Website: bh-photo
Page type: customer-info-address
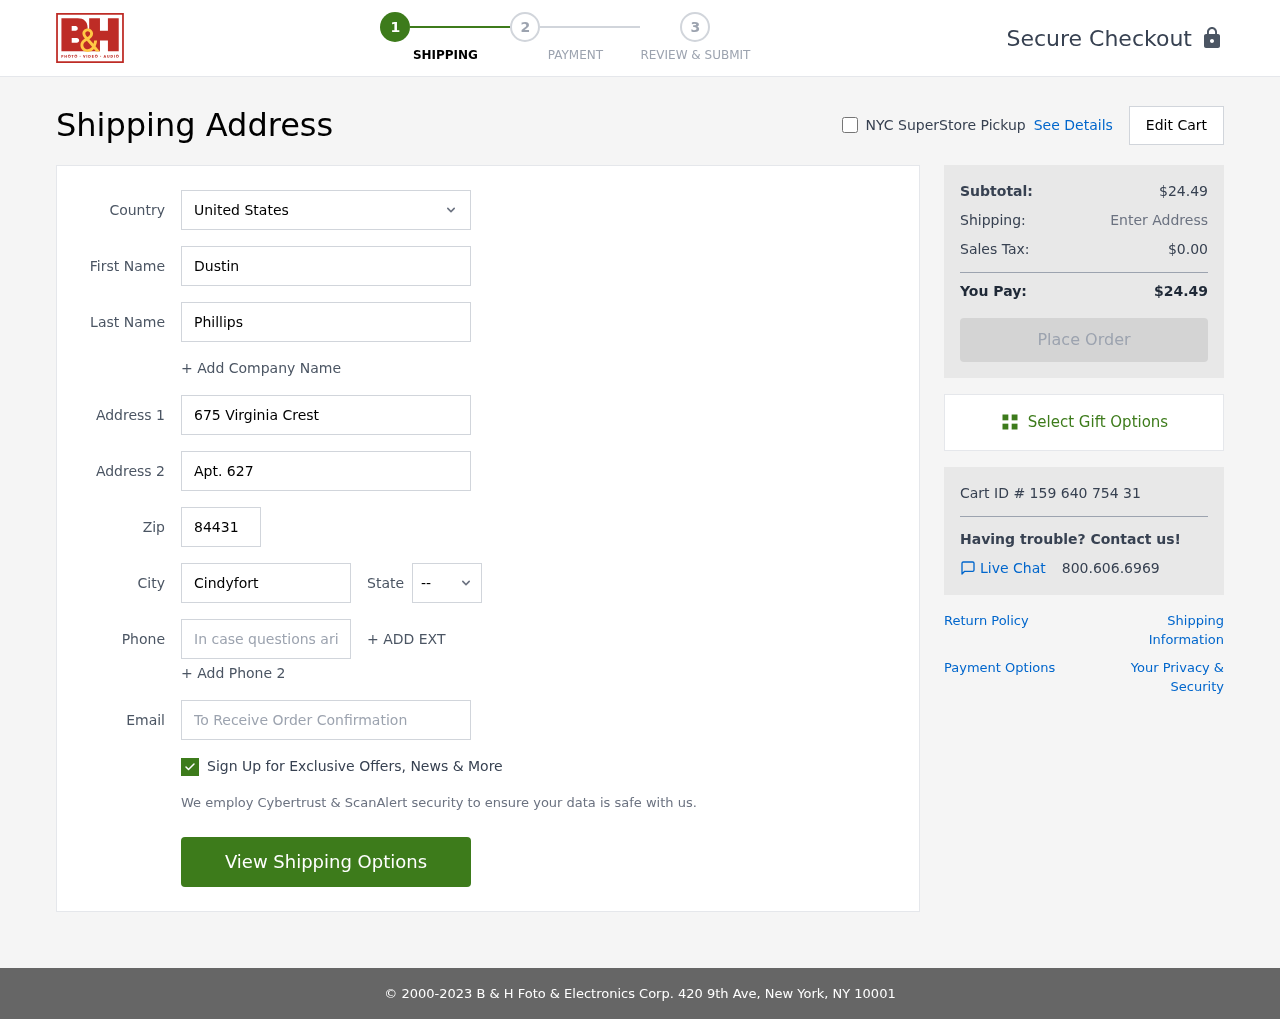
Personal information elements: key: PII_CITY
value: Cindyfort
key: PII_COUNTRY
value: United States
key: PII_EMAIL
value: dustin_phillips@gmail.com
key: PII_FIRSTNAME
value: Dustin
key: PII_LASTNAME
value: Phillips
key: PII_PHONE
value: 2995006101
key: PII_POSTCODE
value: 84431
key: PII_STATE_ABBR
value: KY
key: PII_STREET
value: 675 Virginia Crest
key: PII_STREET2
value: Apt. 627
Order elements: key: ORDER_SUBTOTAL
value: $24.49
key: ORDER_TAX
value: $0.00
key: ORDER_TOTAL
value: $24.49
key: ORDER_ID
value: Cart ID # 159 640 754 31